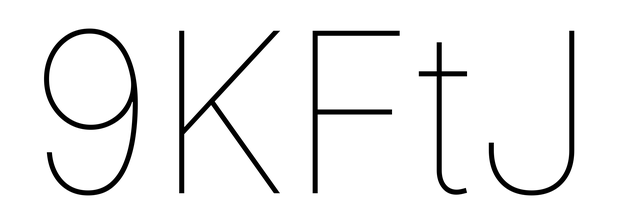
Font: Inter_Thin